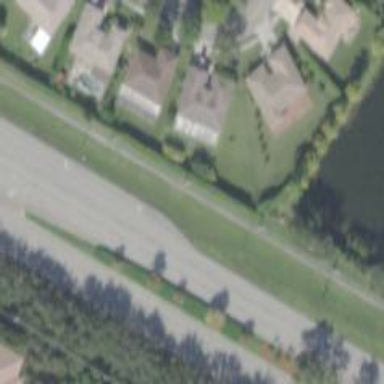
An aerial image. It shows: Primary road with asphalt surface.